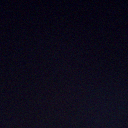
Screen state: off